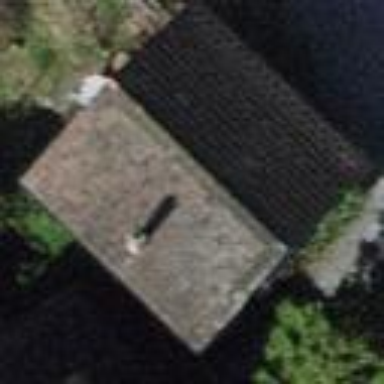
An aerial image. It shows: Gabled garage building.